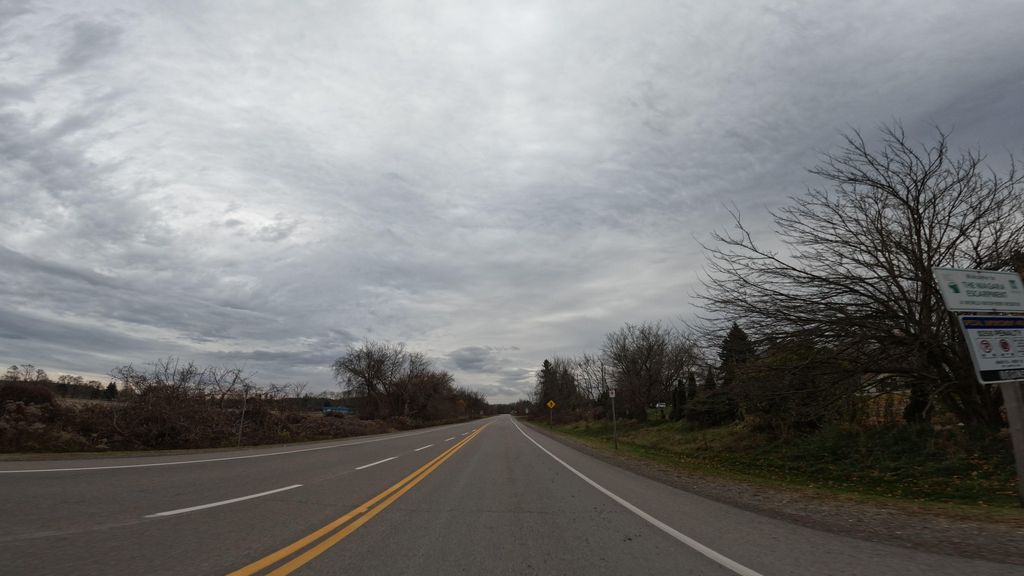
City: hamilton